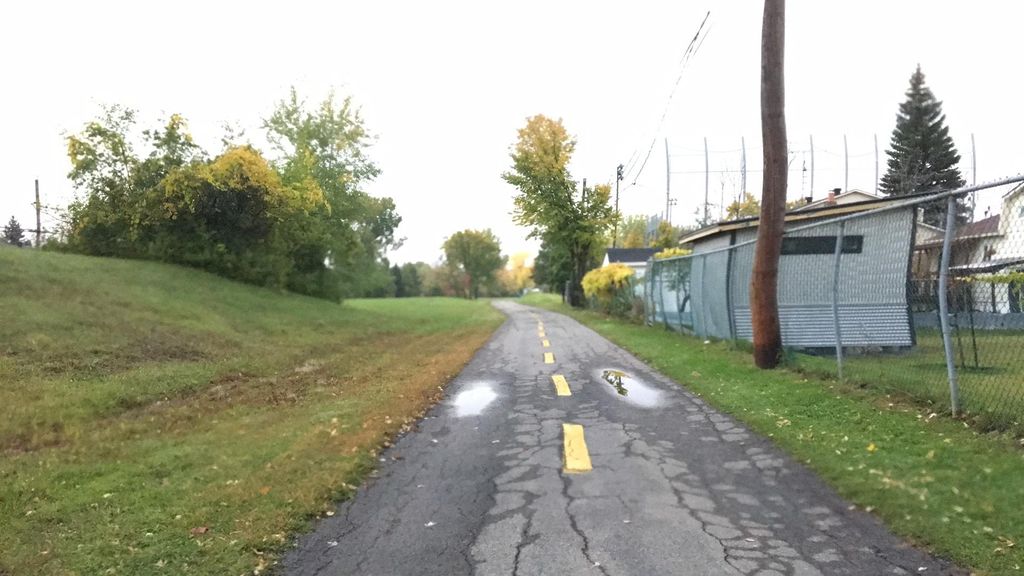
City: montreal